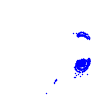
Particle: electron